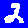
Digit: 2